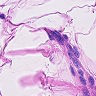
Metastatic tissue present: no